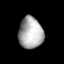
Tissue: lung
Cell type: Endothelial cells
Senescence score: 0.5852
Nuclear area (px): 752
Mean DAPI intensity: 171.6875